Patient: sex M, age 78
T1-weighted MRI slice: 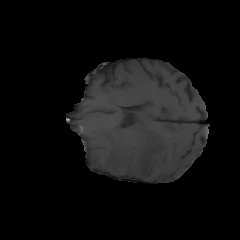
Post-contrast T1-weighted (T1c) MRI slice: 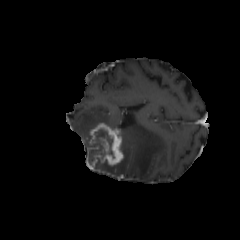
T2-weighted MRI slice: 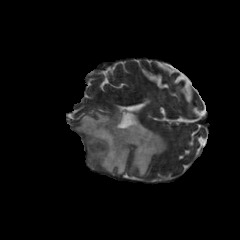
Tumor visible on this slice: yes
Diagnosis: Glioblastoma, IDH-wildtype
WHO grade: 4